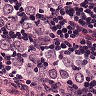
Metastatic tissue present: yes